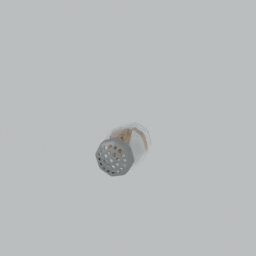
Label: tools